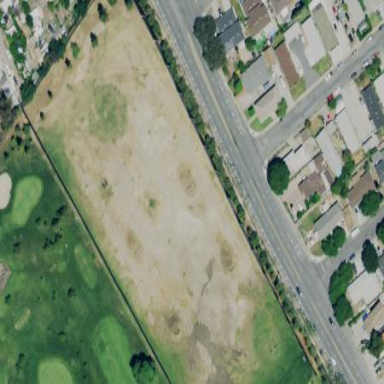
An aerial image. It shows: Grassy area designated for driving range golf.